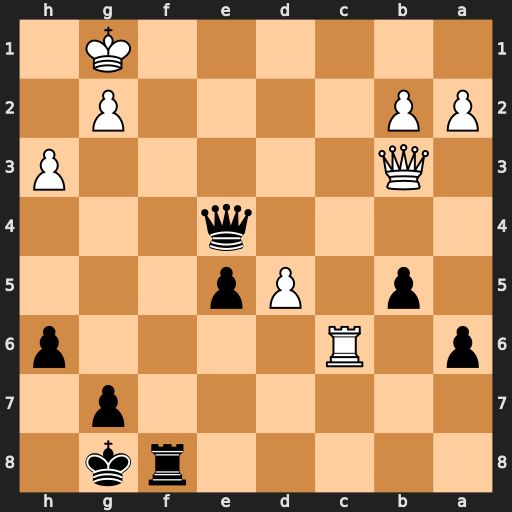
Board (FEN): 5rk1/6p1/p1R4p/1p1Pp3/4q3/1Q5P/PP4P1/6K1
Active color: b
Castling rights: -
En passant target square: -
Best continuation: Qe1+ Kh2 Rf1 d6+ Kh7 Qd3+ e4 Qxf1 Qxf1